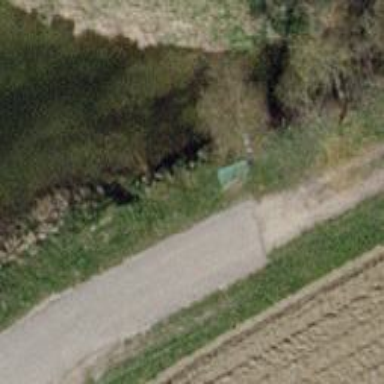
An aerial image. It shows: Bench for seating.